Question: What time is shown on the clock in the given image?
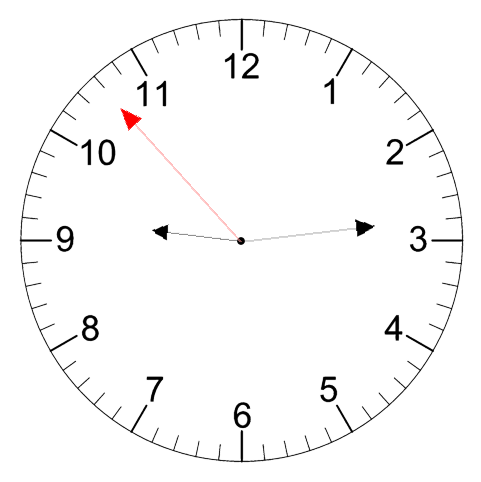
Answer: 09:13:53